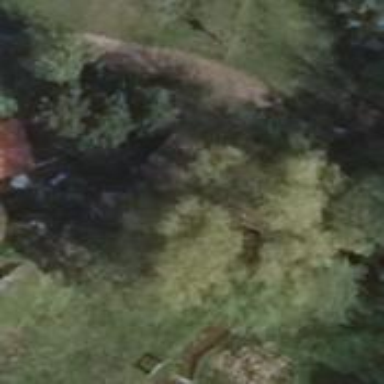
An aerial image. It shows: Deciduous broadleaved tree.